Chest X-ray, AP view. Patient: 65 years old, sex M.
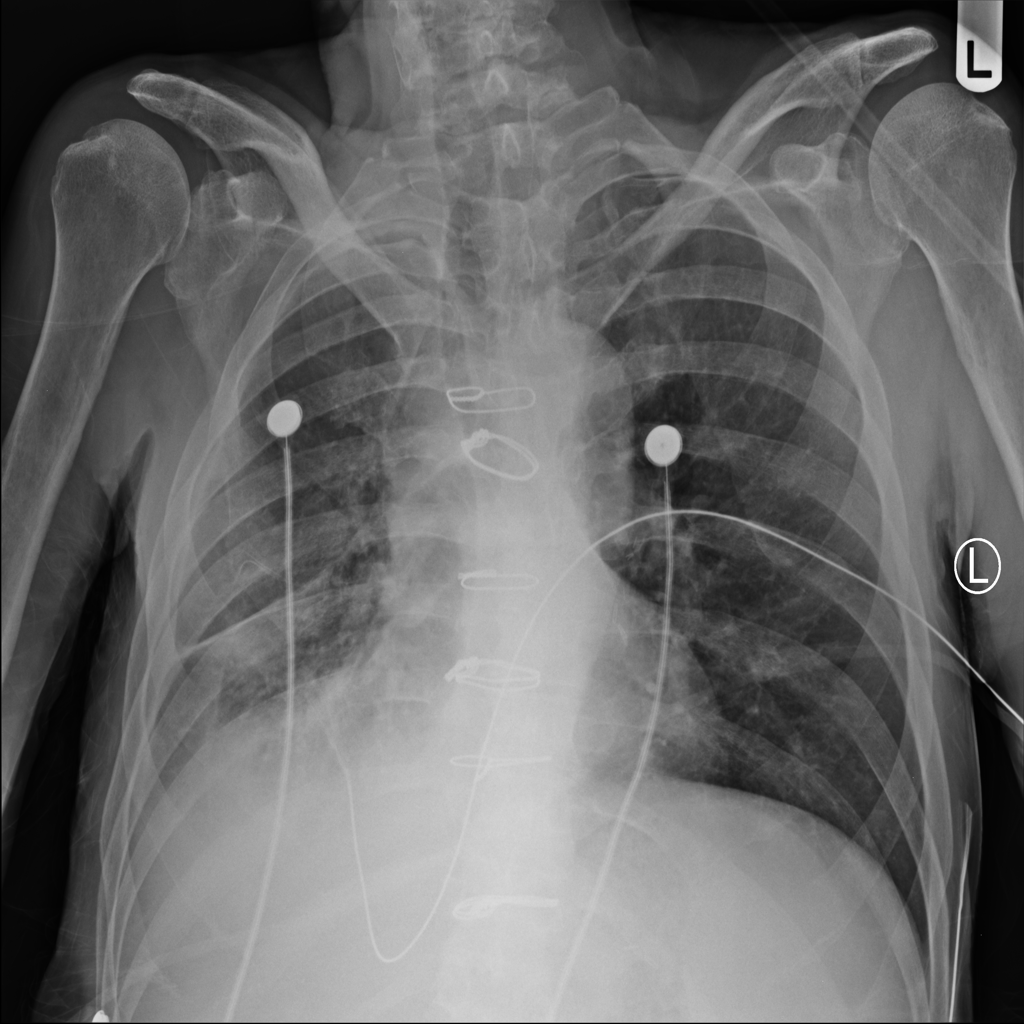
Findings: Pleural_Thickening